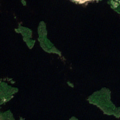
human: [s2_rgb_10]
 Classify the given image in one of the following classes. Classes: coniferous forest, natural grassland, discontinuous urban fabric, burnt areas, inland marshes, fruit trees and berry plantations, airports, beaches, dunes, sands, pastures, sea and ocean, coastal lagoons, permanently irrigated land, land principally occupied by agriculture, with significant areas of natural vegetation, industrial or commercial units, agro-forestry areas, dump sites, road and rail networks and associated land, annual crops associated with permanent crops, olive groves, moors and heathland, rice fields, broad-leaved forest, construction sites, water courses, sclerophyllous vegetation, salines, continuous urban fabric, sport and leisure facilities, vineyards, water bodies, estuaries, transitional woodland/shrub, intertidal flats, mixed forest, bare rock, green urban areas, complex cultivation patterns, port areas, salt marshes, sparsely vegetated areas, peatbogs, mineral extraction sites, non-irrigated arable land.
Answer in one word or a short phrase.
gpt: coniferous forest, mixed forest, water bodies